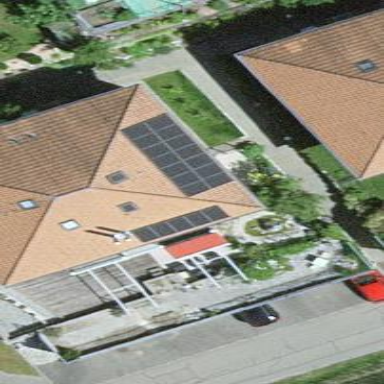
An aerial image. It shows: Residential building.